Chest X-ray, PA view. Patient: 34 years old, sex M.
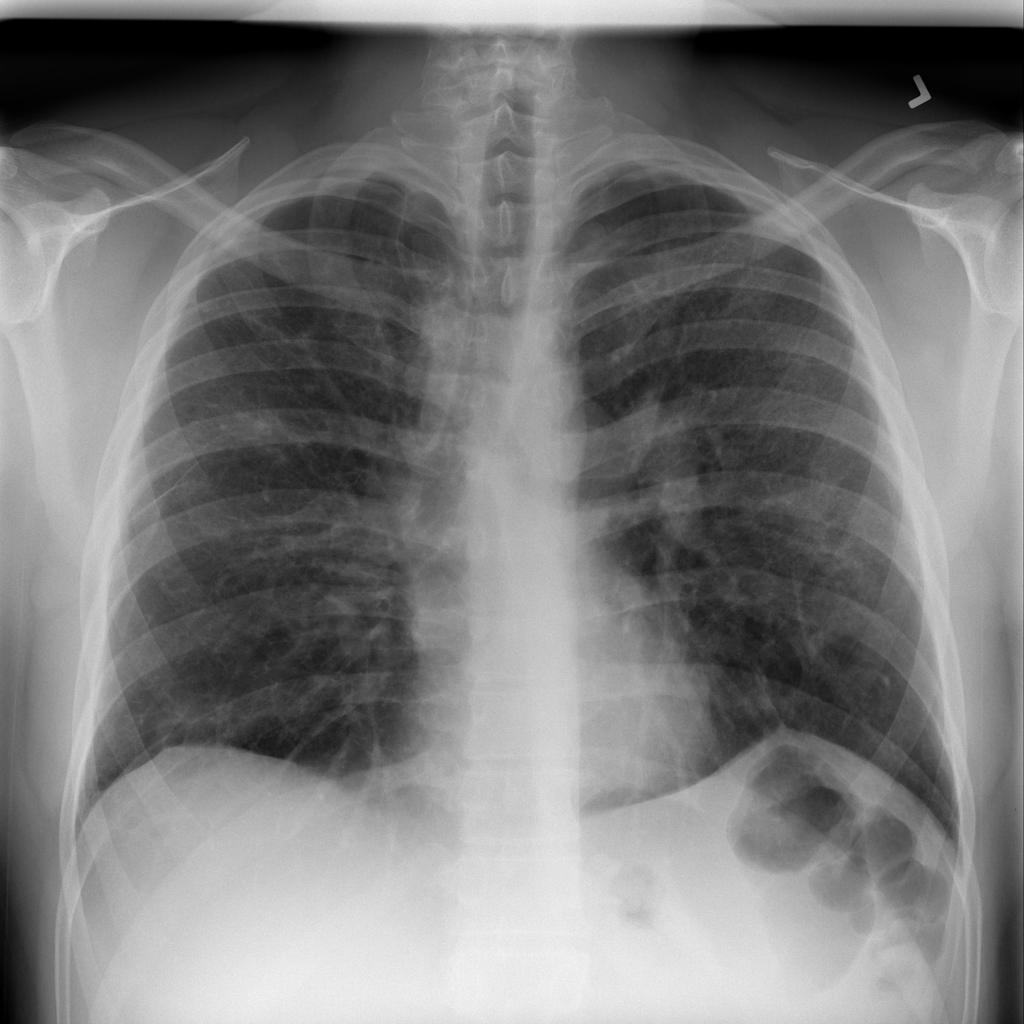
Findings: Nodule, Pleural_Thickening